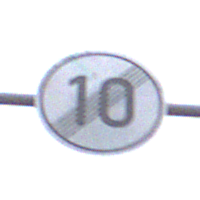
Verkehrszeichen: EndeGeschwindigkeit10
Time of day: MorningAfternoon
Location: Outdoor (RoadRail)
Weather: Overcast
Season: NotSpecified
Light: Natural